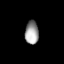
Tissue: lung
Cell type: Endothelial cells
Senescence score: 0.6486
Nuclear area (px): 306
Mean DAPI intensity: 157.379